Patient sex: M
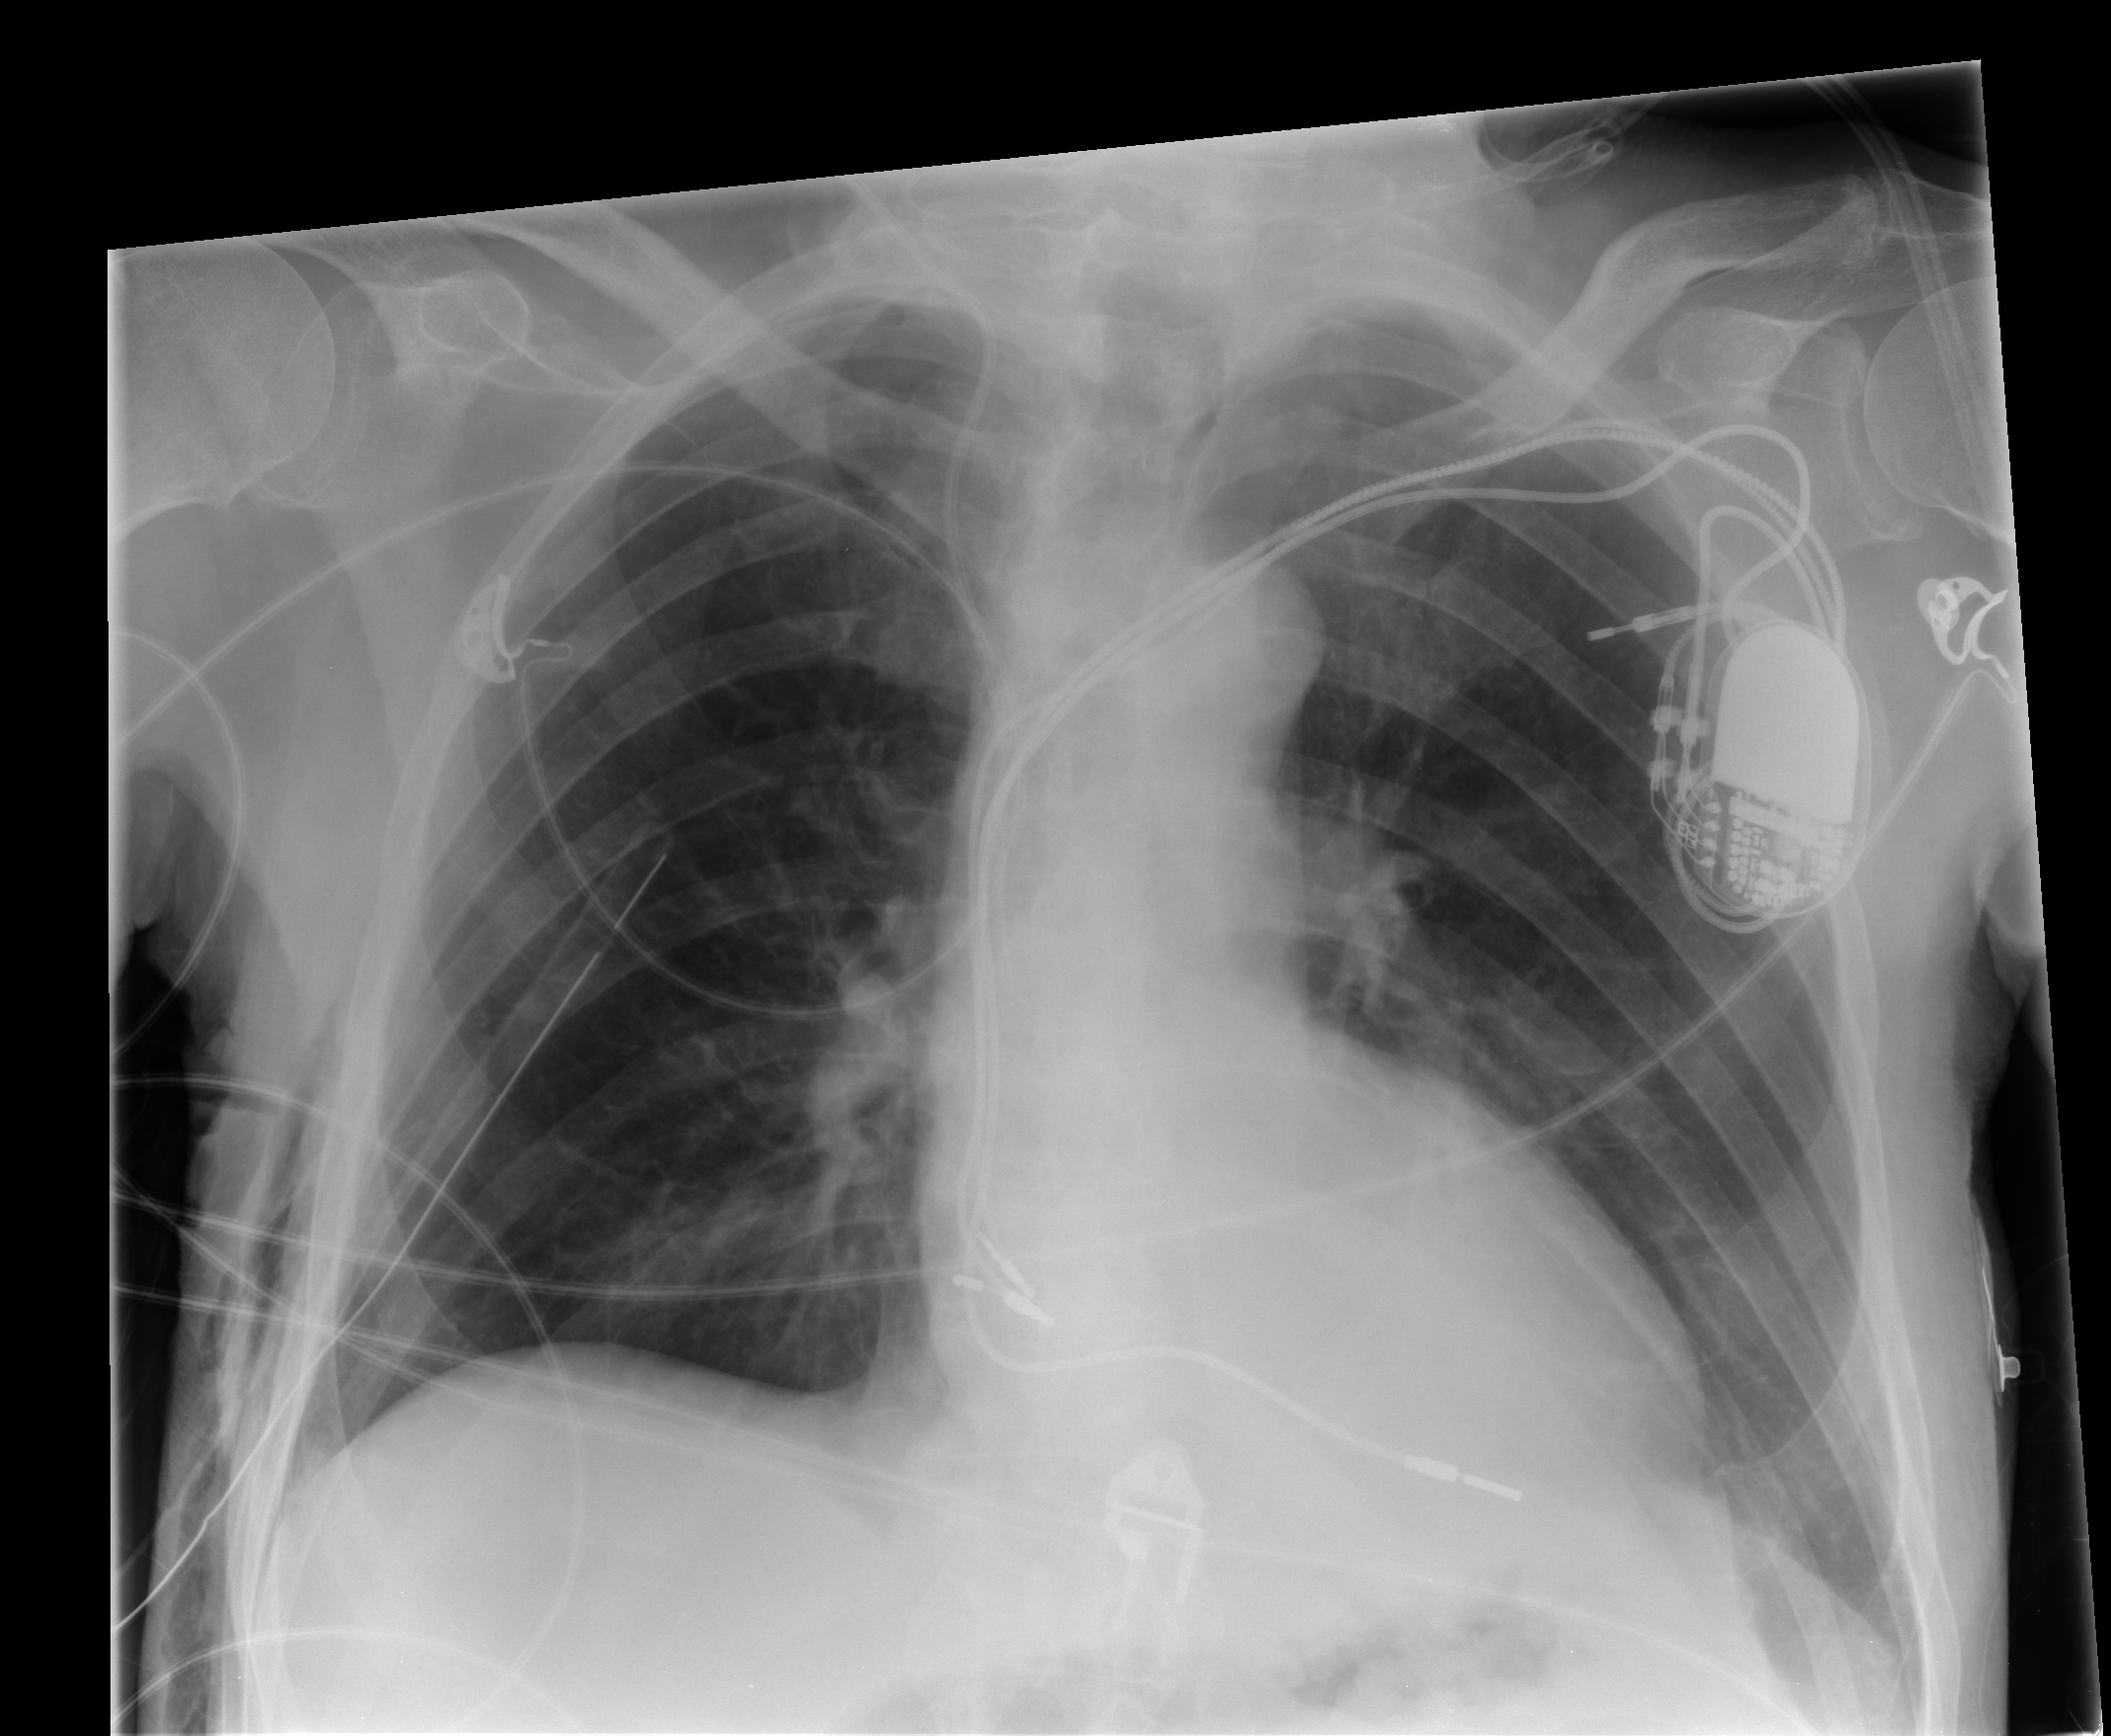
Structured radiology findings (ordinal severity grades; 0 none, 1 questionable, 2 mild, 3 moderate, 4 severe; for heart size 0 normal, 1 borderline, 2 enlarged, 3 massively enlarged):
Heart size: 0
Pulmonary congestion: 0
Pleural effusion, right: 0
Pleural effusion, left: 0
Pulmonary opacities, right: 0
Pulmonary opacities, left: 0
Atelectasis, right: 1
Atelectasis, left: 0